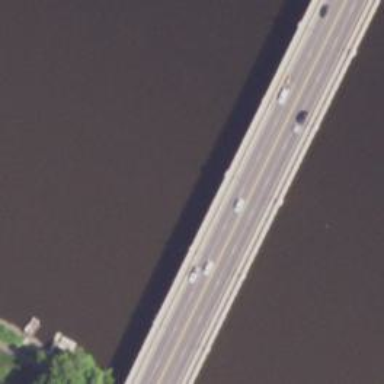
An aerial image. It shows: Historic bridge made of asphalt. The bridge is part of the trunk highway.